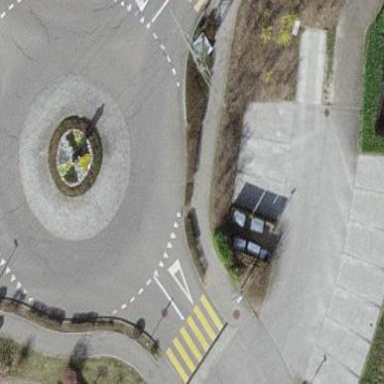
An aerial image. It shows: Residential road with roundabout.